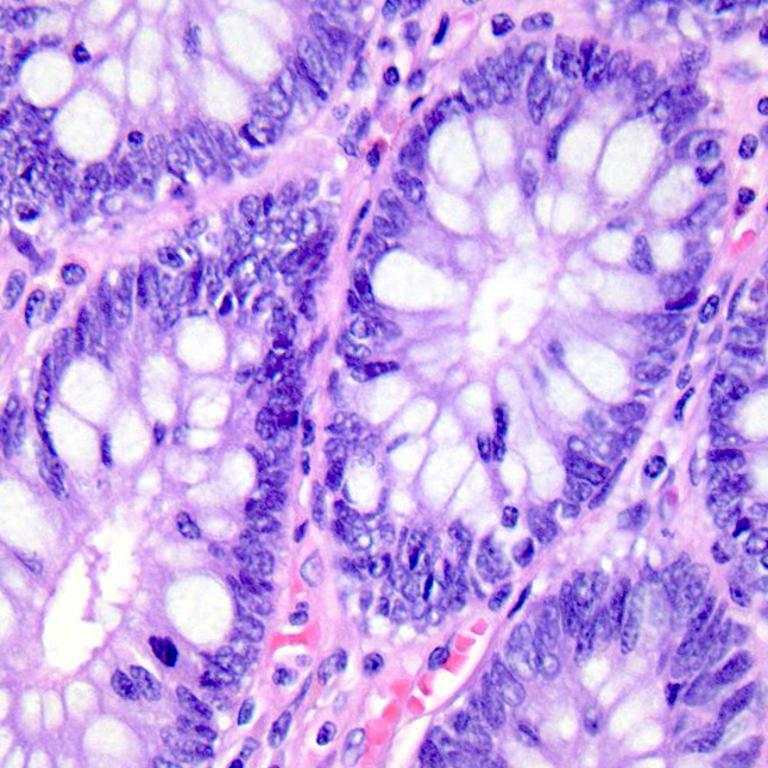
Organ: colon
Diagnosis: benign